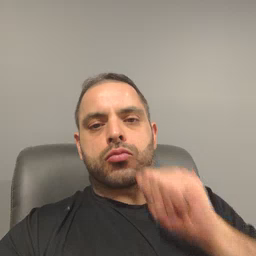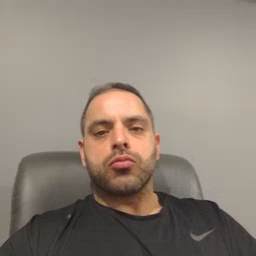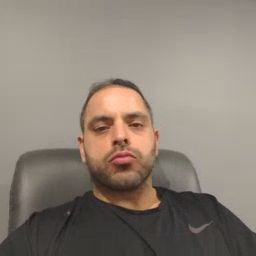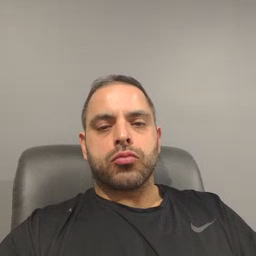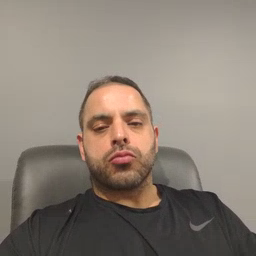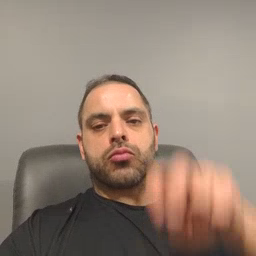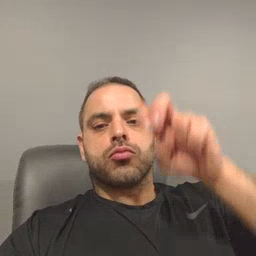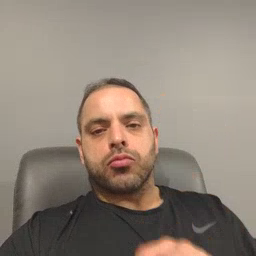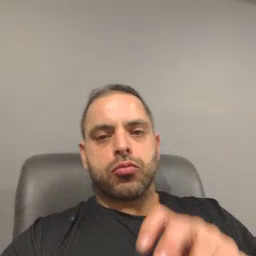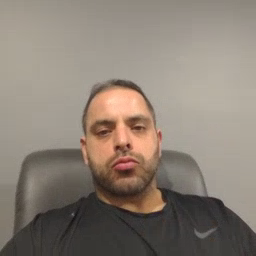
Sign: jump